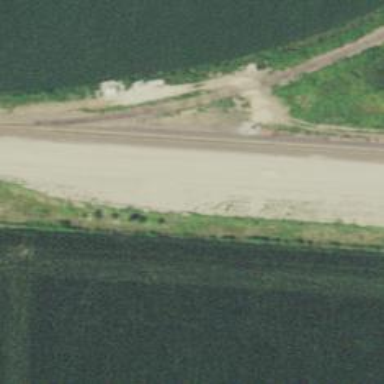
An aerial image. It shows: Railway track.